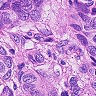
Metastatic tissue present: yes